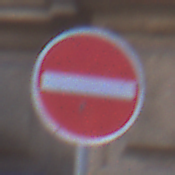
Verkehrszeichen: VerbotDerEinfahrt
Umgebung: Outdoor, Urban
Tageszeit: SunriseSunset
Wetter: PartlyCloudy
Licht: Natural
Jahreszeit: NotSpecified
Kontrast: LowContrast